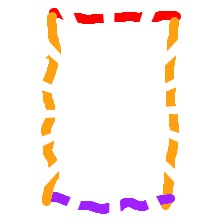
Shape: rectangle